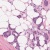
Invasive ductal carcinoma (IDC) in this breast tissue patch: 1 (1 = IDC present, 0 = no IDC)